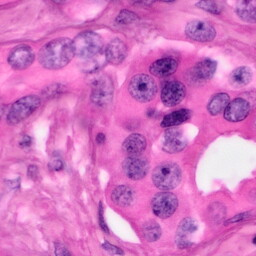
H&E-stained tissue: Pancreatic